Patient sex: M
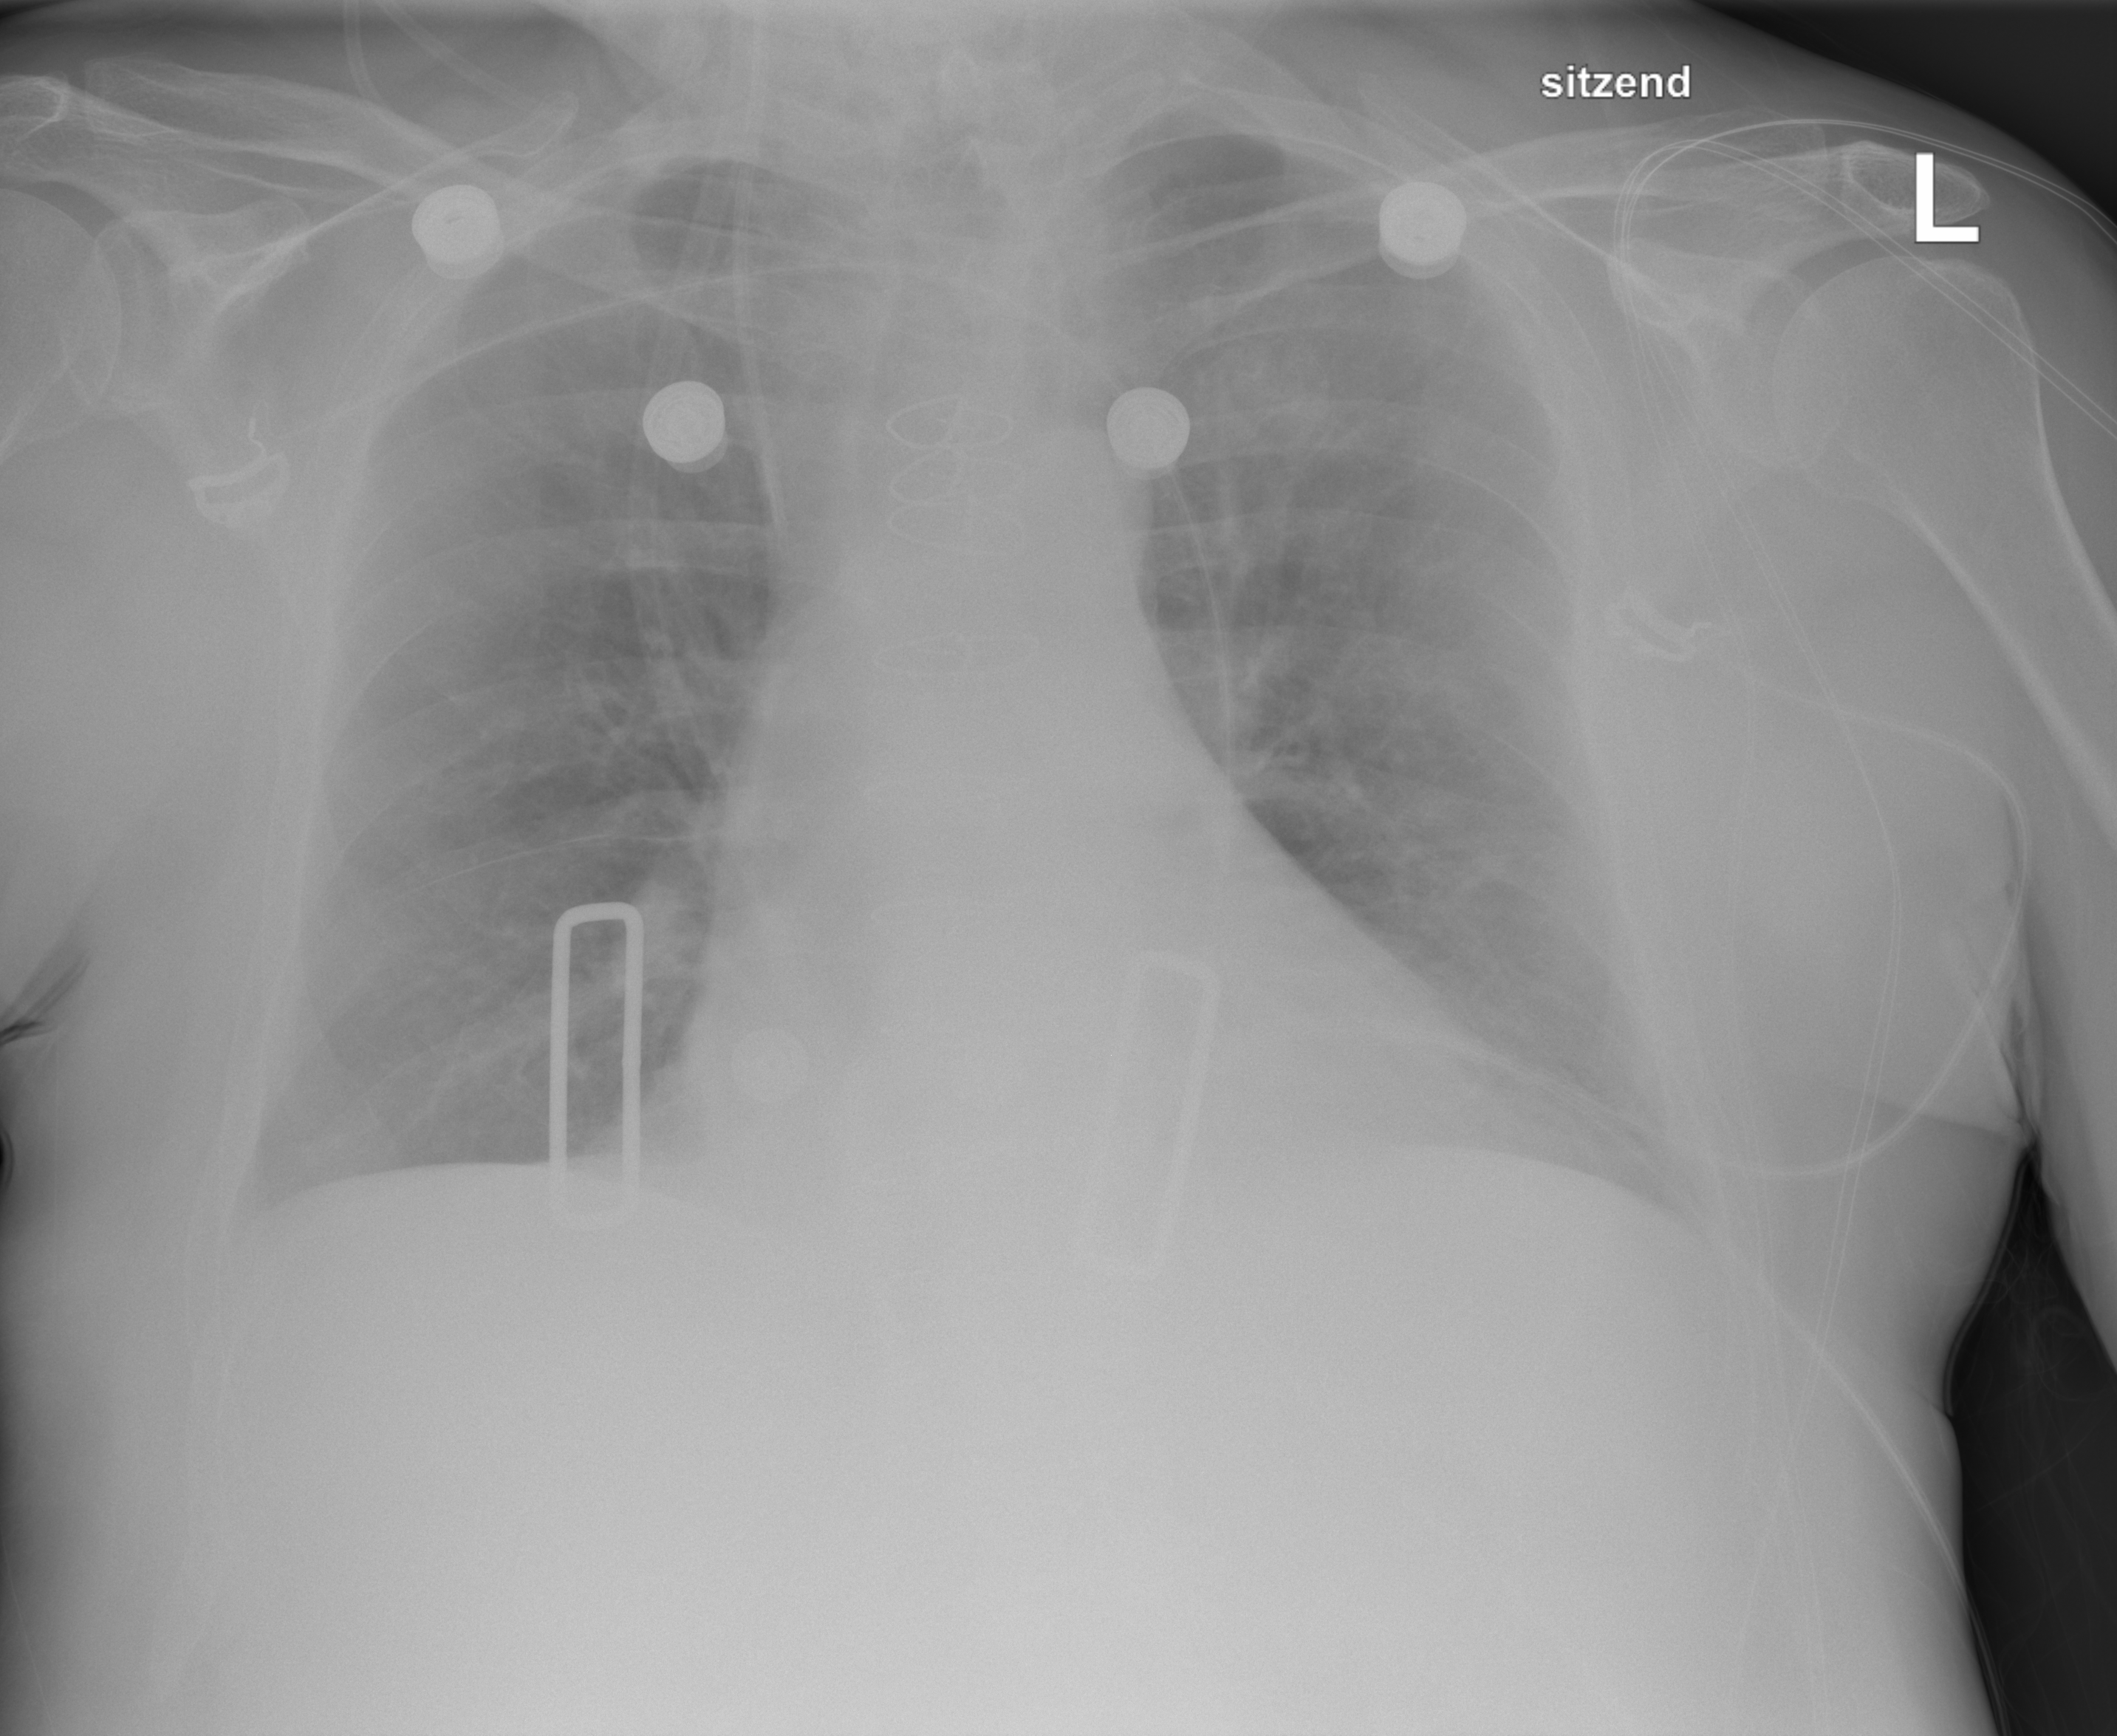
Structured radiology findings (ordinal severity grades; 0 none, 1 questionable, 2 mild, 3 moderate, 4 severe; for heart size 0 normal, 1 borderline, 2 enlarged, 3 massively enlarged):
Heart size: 0
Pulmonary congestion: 0
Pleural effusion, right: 0
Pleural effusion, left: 0
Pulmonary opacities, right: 0
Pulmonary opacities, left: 0
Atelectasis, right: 2
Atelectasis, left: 2